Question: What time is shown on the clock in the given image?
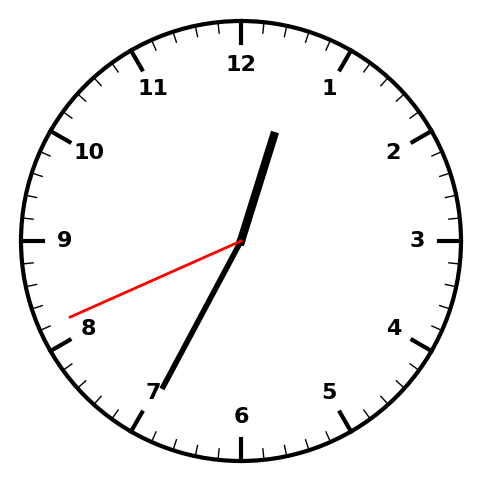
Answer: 12:34:41